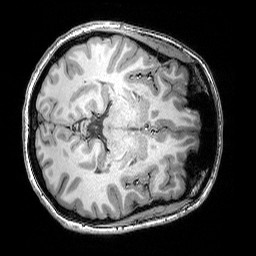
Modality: T1w
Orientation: axial
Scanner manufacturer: siemens
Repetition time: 2.25 s
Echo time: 0.00418 s